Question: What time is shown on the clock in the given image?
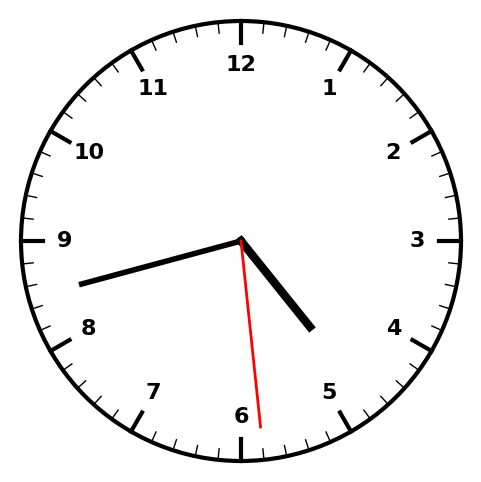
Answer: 04:42:29